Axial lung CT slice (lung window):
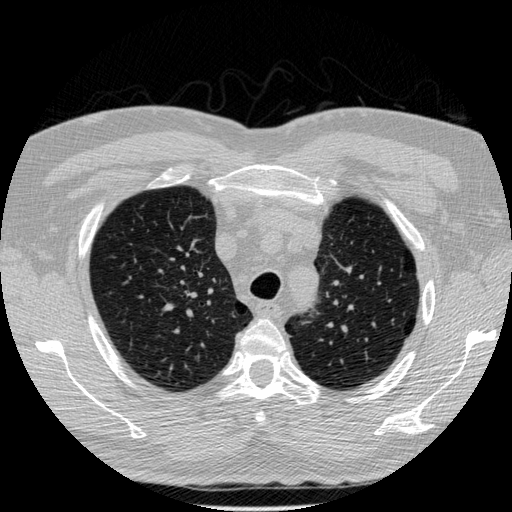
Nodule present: no